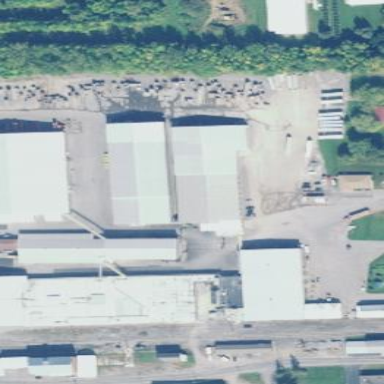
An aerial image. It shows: Industrial building.